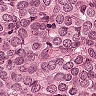
Metastatic tissue present: yes